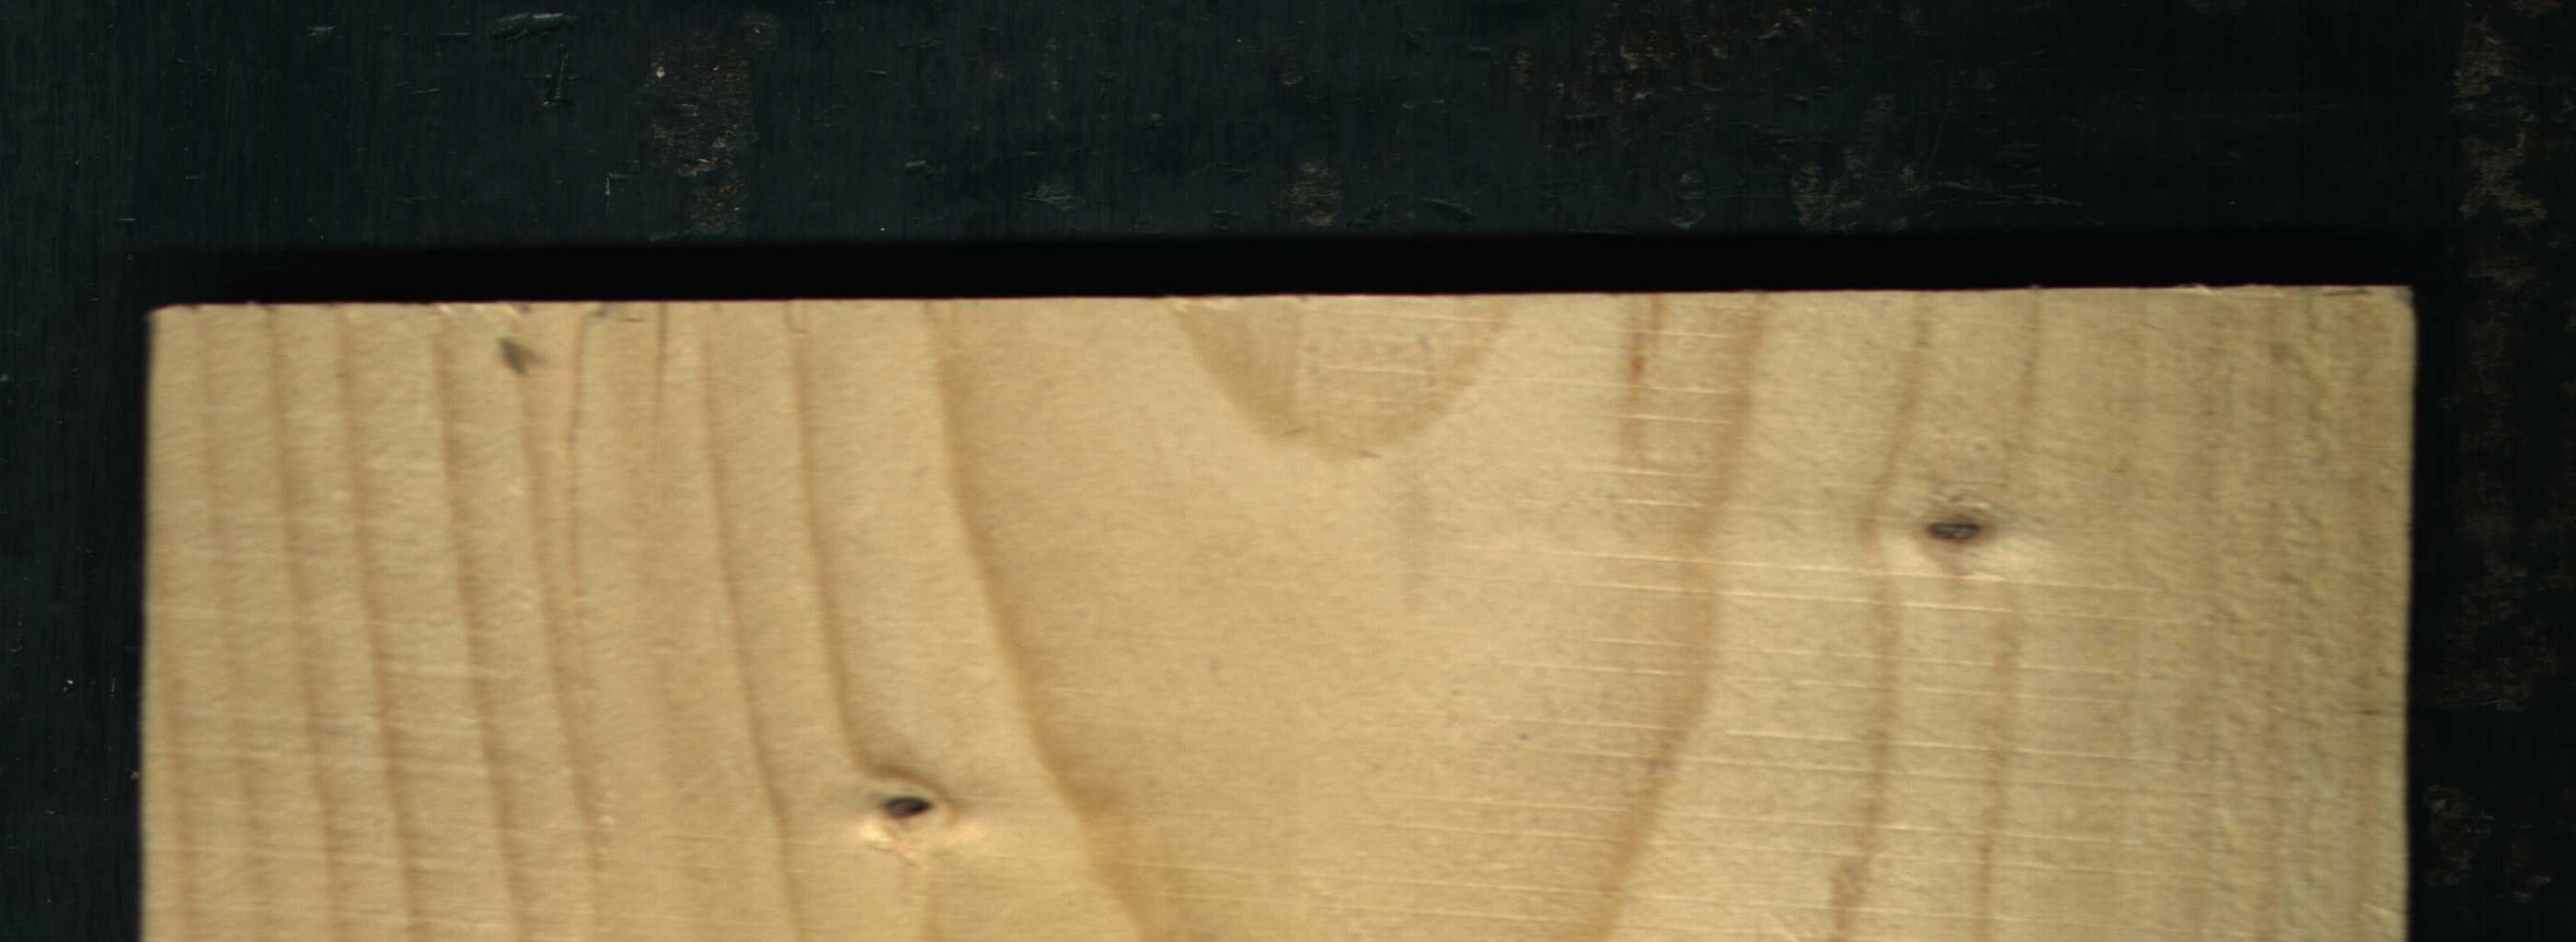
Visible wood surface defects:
Dead_Knot
Dead_Knot